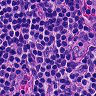
Metastatic tissue present: no